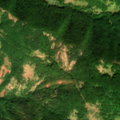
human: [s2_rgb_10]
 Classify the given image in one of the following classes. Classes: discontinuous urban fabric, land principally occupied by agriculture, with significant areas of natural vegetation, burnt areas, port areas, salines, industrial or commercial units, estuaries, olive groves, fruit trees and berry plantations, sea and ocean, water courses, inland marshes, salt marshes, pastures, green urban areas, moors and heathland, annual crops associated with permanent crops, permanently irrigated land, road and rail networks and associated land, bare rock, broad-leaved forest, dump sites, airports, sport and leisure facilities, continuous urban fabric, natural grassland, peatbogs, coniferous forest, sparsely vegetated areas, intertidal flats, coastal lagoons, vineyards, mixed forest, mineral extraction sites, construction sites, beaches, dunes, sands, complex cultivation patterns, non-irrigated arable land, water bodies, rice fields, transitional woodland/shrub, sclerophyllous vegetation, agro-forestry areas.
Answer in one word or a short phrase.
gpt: broad-leaved forest, transitional woodland/shrub